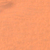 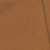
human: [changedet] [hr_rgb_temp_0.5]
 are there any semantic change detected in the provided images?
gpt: A vertical street has been realized on the right.